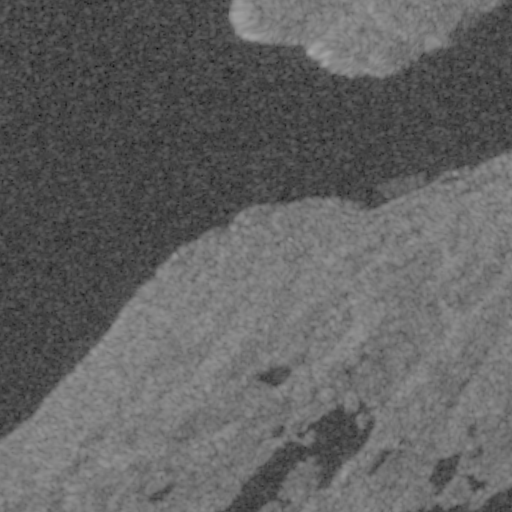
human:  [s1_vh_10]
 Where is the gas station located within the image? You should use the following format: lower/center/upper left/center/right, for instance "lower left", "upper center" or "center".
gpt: The gas station is located in the center of the image.
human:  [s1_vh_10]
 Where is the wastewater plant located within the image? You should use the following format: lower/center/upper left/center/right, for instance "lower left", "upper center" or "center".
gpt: The wastewater plant is located in the center right of the image.
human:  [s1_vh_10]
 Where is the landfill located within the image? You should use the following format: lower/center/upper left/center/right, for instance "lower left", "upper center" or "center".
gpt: There is no landfill in the image.

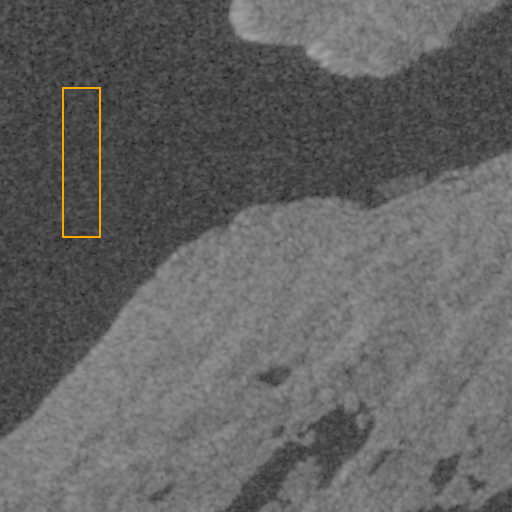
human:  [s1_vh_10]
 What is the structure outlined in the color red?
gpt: There is no red outline.
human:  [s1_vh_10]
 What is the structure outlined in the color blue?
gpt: There is no structure outlined in blue.